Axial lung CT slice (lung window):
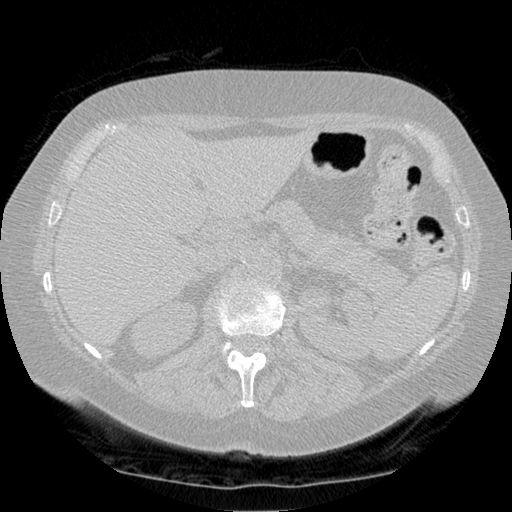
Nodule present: no